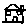
Label: house